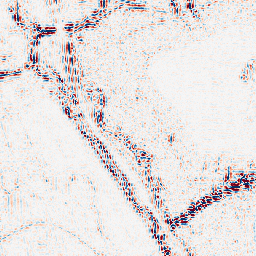
Category: wavelet
Decomposition family: wavelet_reverse_biorthogonal
Decomposition parameters: wavelet: rbio2.4
level: 2
Upsampling method: cubic_mitchell
Upsampling parameters: scale: 8
Upsampling scale: 8